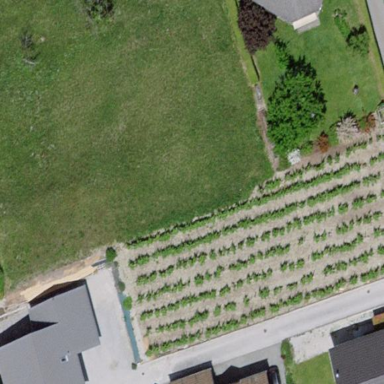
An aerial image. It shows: Vineyard with grape crops.